Field crop: maize
Growth stage: 2
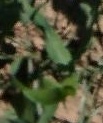
Species: maize